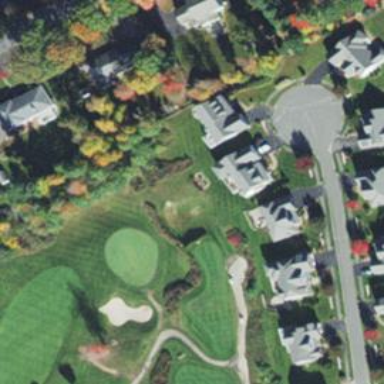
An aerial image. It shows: View of golf hole.